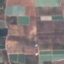
Label: PermanentCrop